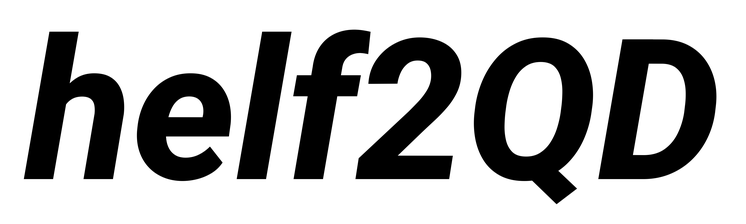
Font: Roboto-Italic_ExtraBold_Italic